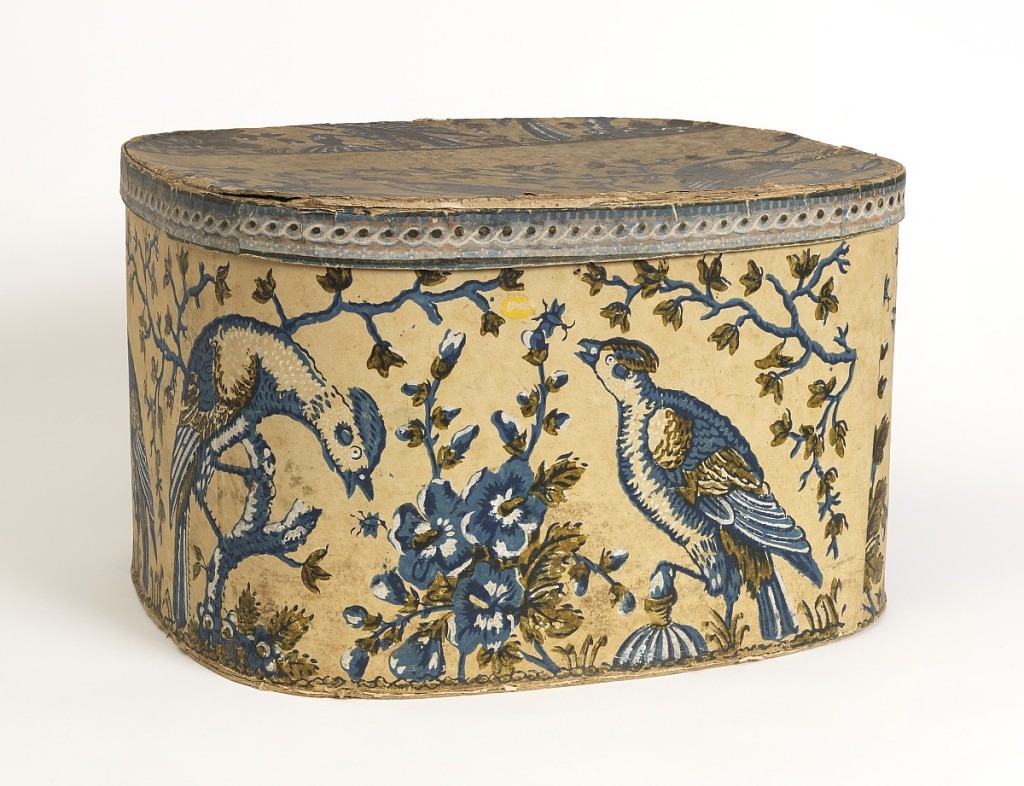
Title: Bandbox
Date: ca. 1830
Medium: Block-printed on paper, pasteboard support
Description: Yellow field, with macaws in blue, brown and white and branches of the same color.